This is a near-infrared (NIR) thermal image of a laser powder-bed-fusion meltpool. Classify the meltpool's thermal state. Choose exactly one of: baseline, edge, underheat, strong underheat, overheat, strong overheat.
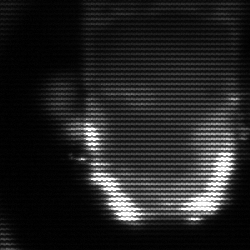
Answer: baseline